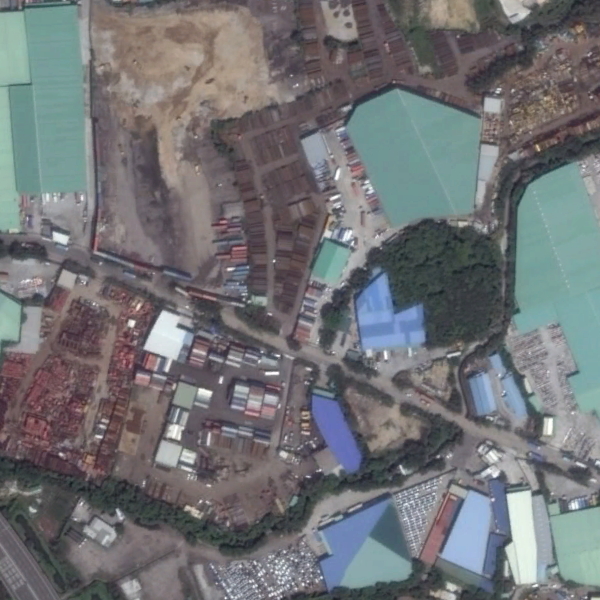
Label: Industrial